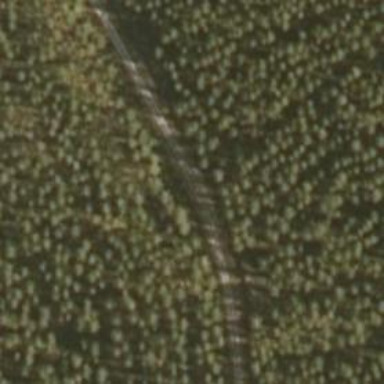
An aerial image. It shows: Simple road.